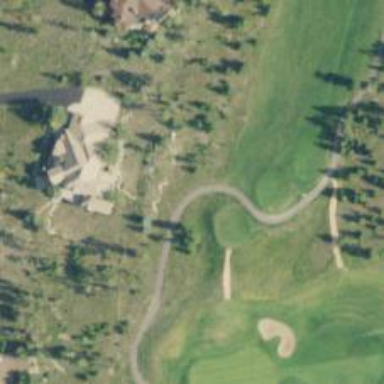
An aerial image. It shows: Asphalt path used as golf cart path.